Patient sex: M
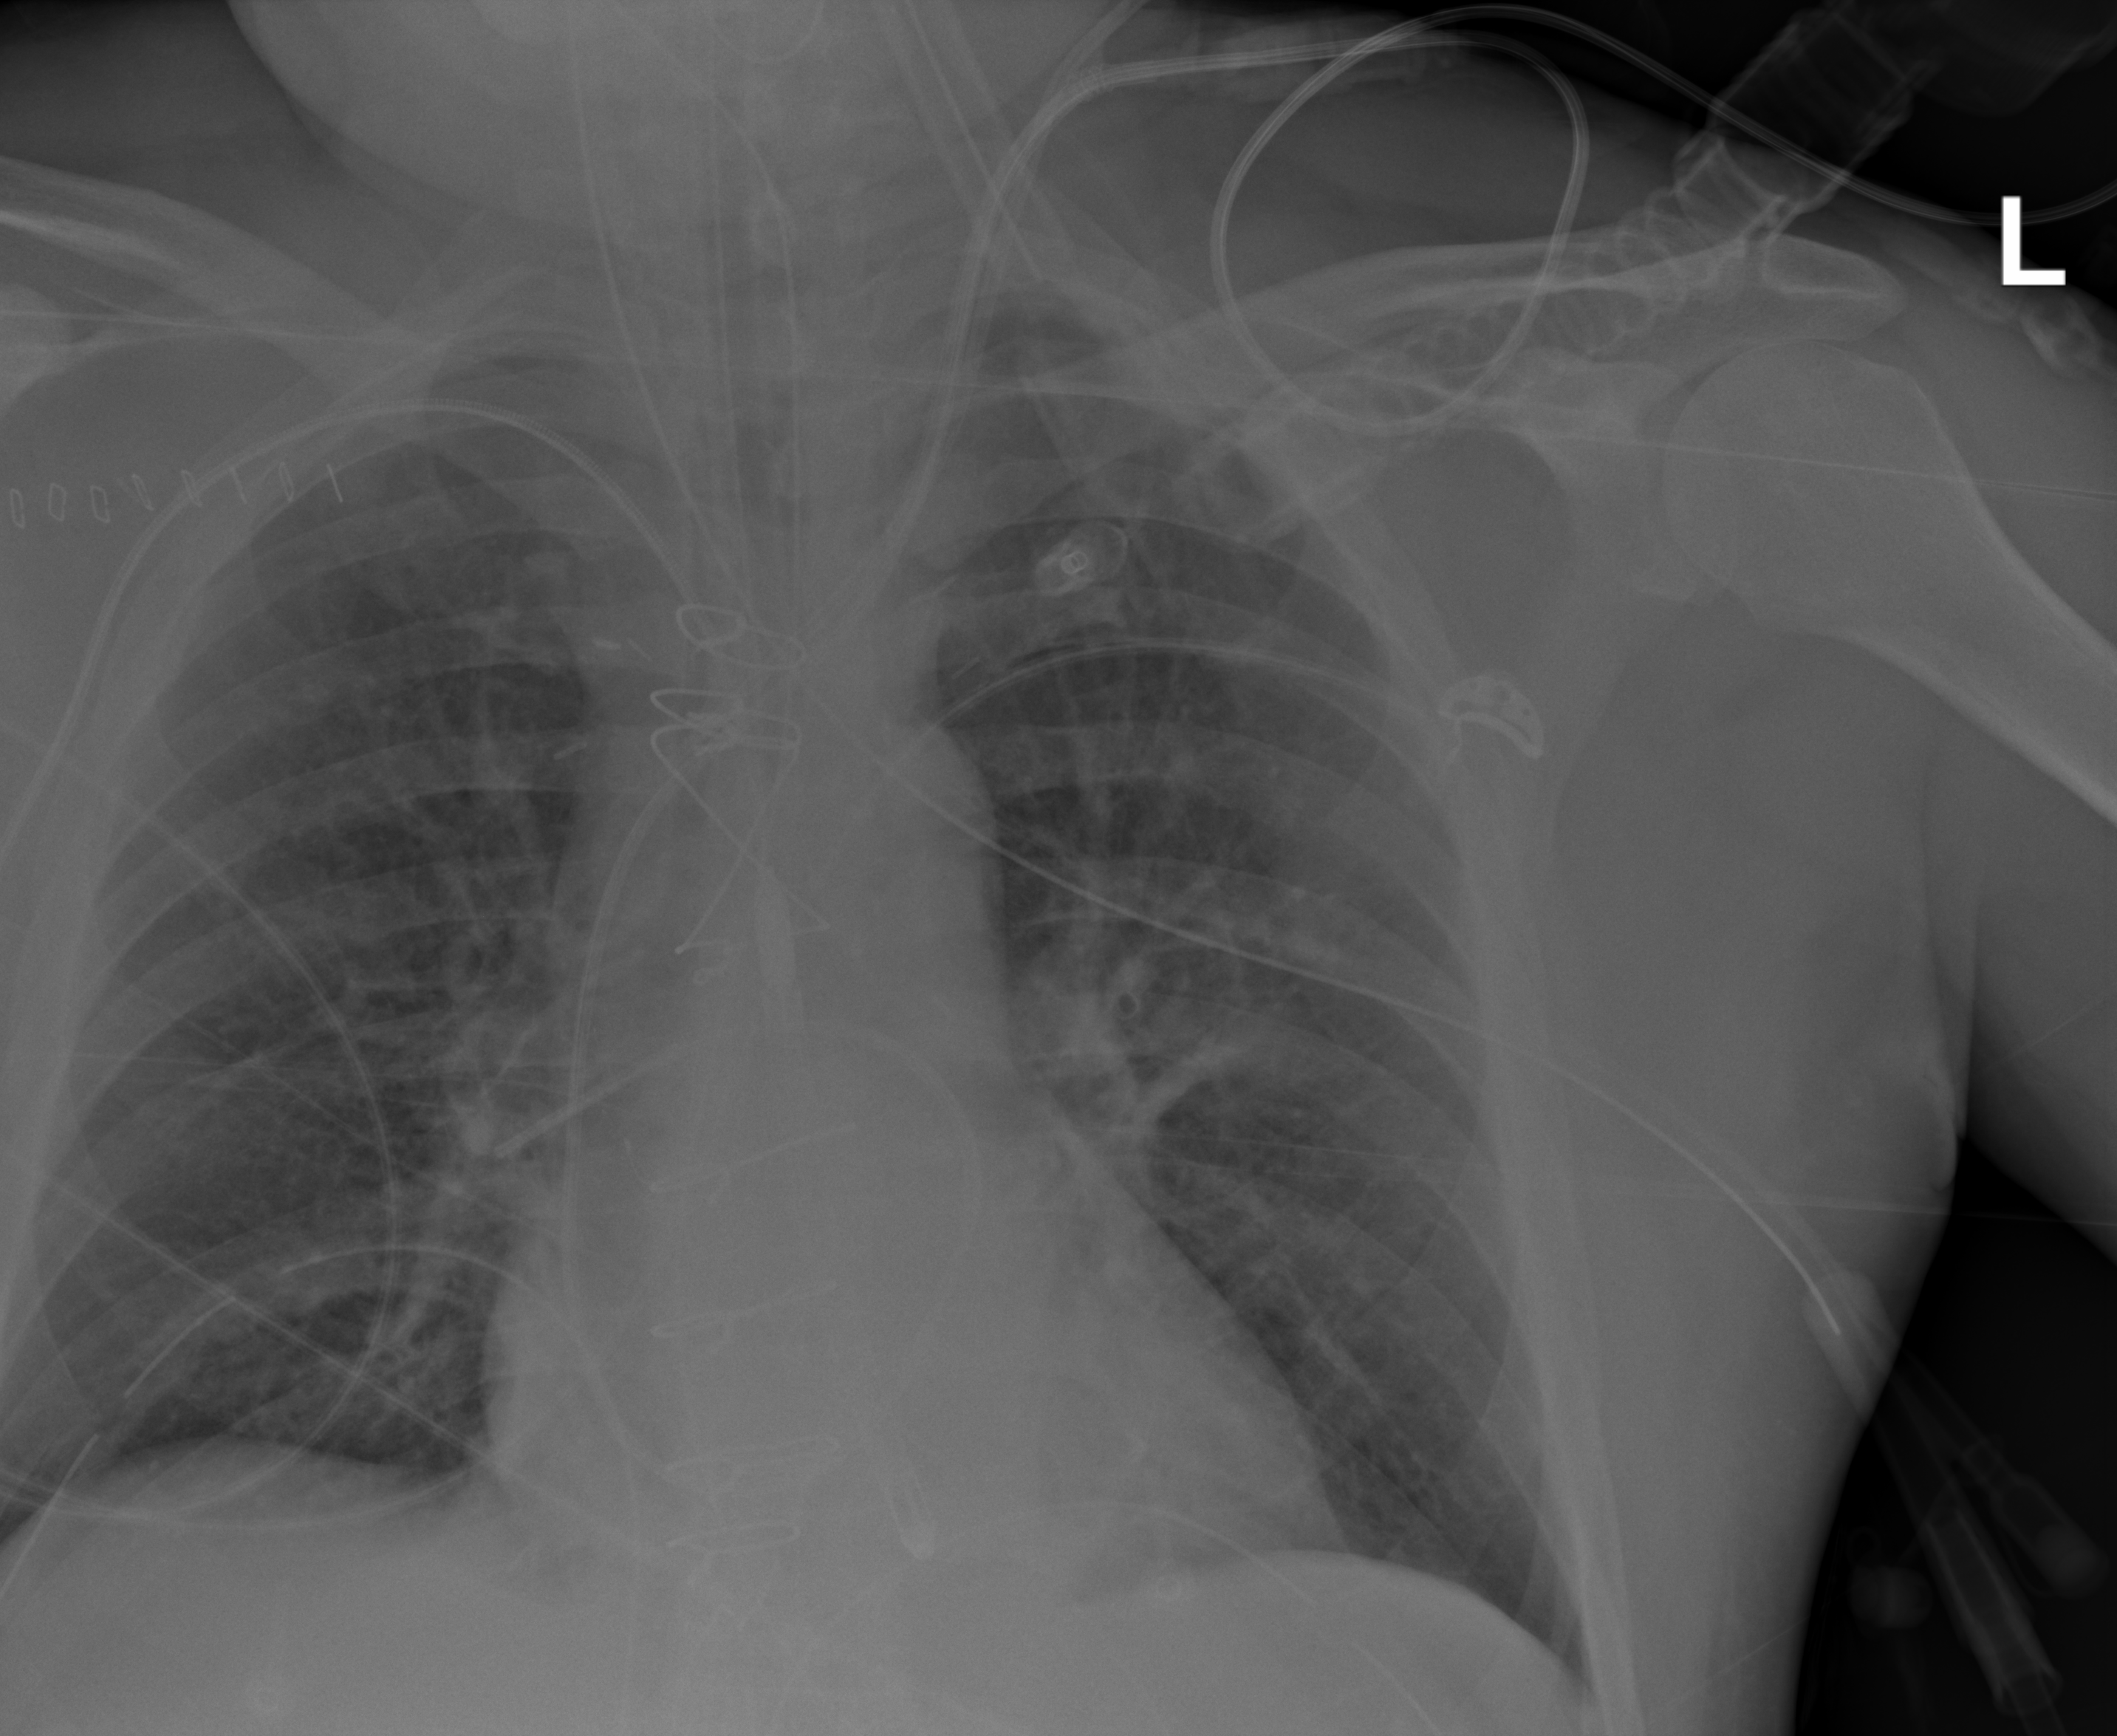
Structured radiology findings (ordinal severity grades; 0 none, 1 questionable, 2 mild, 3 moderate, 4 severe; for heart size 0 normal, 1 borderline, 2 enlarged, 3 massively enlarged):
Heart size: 1
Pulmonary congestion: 2
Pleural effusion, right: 0
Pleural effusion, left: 0
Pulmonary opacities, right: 2
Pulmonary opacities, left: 2
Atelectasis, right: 2
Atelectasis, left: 2